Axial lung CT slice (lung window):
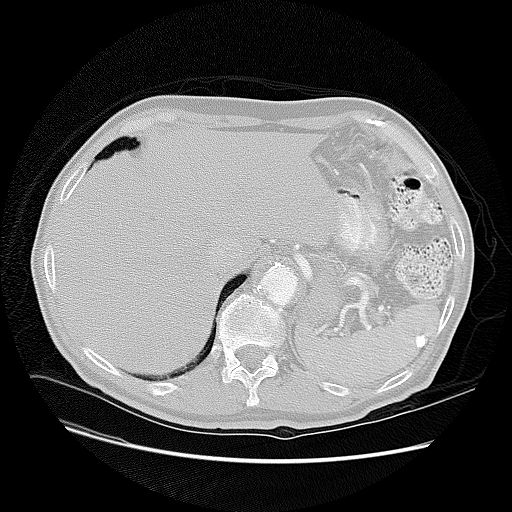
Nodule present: no